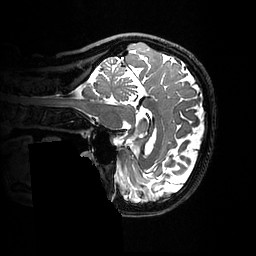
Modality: T2w
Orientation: sagittal
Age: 54
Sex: female
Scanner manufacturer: ge
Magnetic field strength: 3 T
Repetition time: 3.202 s
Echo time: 0.06623 s